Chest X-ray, AP view. Patient: 56 years old, sex F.
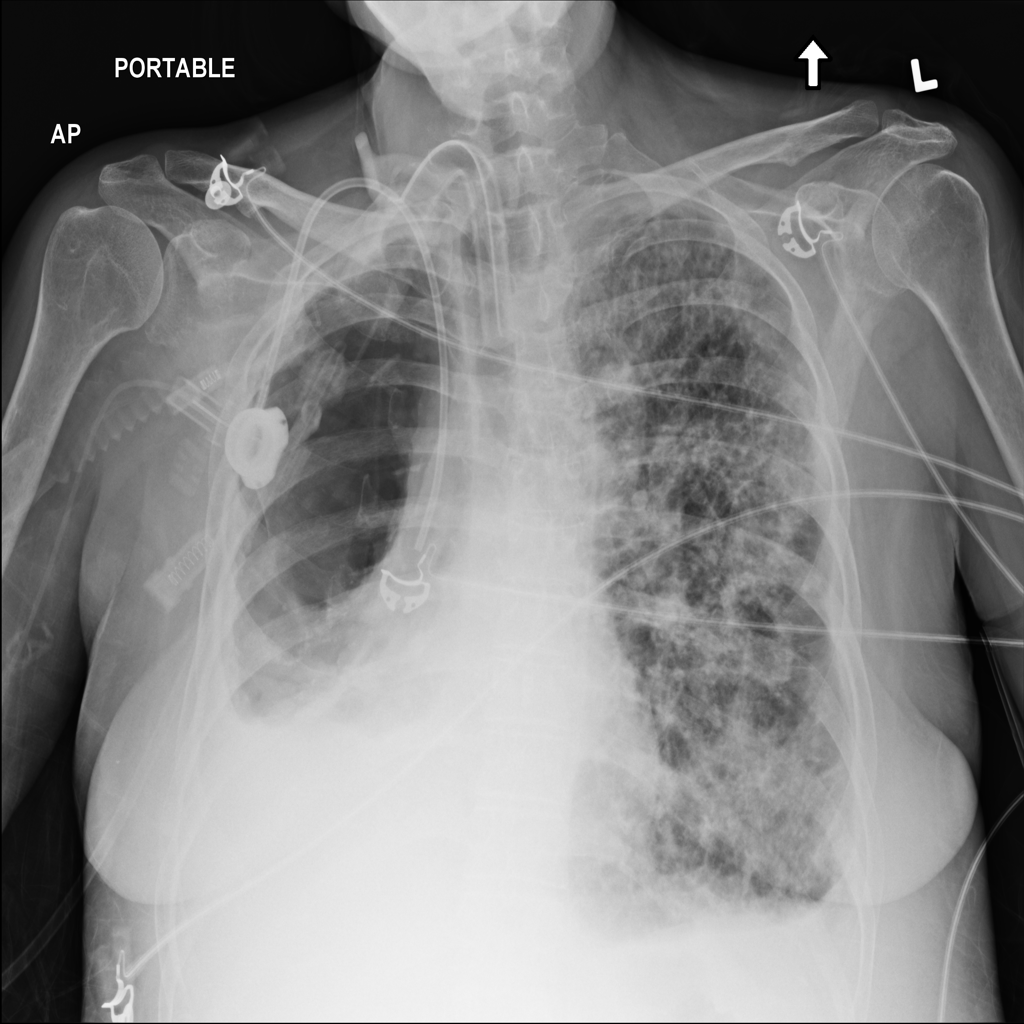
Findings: Effusion